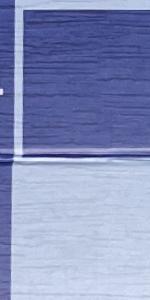
Label: Empty